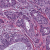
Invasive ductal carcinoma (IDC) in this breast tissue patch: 1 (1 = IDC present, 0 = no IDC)